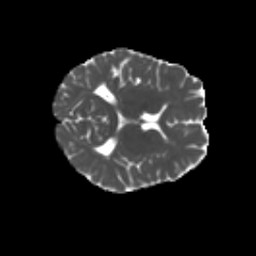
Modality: MD
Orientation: axial
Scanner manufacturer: siemens
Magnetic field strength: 3 T
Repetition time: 4.16 s
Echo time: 0.0806 s